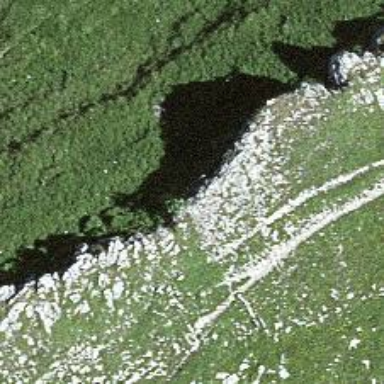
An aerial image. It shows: Cliff in nature.